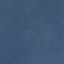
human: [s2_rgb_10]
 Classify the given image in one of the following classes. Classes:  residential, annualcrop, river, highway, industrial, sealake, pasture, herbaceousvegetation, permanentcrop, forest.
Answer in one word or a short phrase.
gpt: SeaLake